Question: Is it possible to publish a visual studio c# project with ClickOnce, in just one .exe?
I could not find a way to do it. My project has additional files it uses
like: it calls external exe, it links to dlls, etc. And all these files I want
to somehow embed in on .exe, rather than have an exe + additional files next to it.
Edit: the image explains even better what I need.

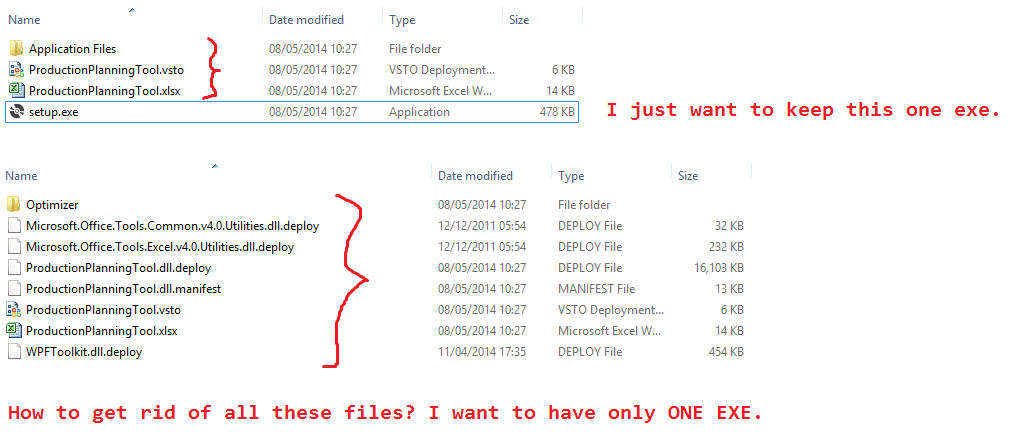
Answer: Yes, you can add external dlls, resources, exe, and so on in your ClickOnce setup. Look at these photos. Sorry for the language.

If you want to publish it on IIS, you will need a host. Those files (application files,setup.exe and so on) will be stored in IIS. You only need to provide a 'publish.htm' or 'setup.exe' to users. 'publish.htm'/'setup.exe' will connect to your IIS. And if you use ClickOnce, your application will be updated more easily.
Otherwise, you just need VSInstaller in VS2010 or InstallShield Limited Edition in VS2012/2013. It will produce one .exe file.